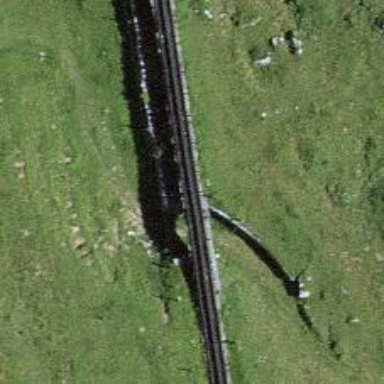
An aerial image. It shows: Narrow-gauge railway track with one electrified contact line.